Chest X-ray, PA view. Patient: 58 years old, sex M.
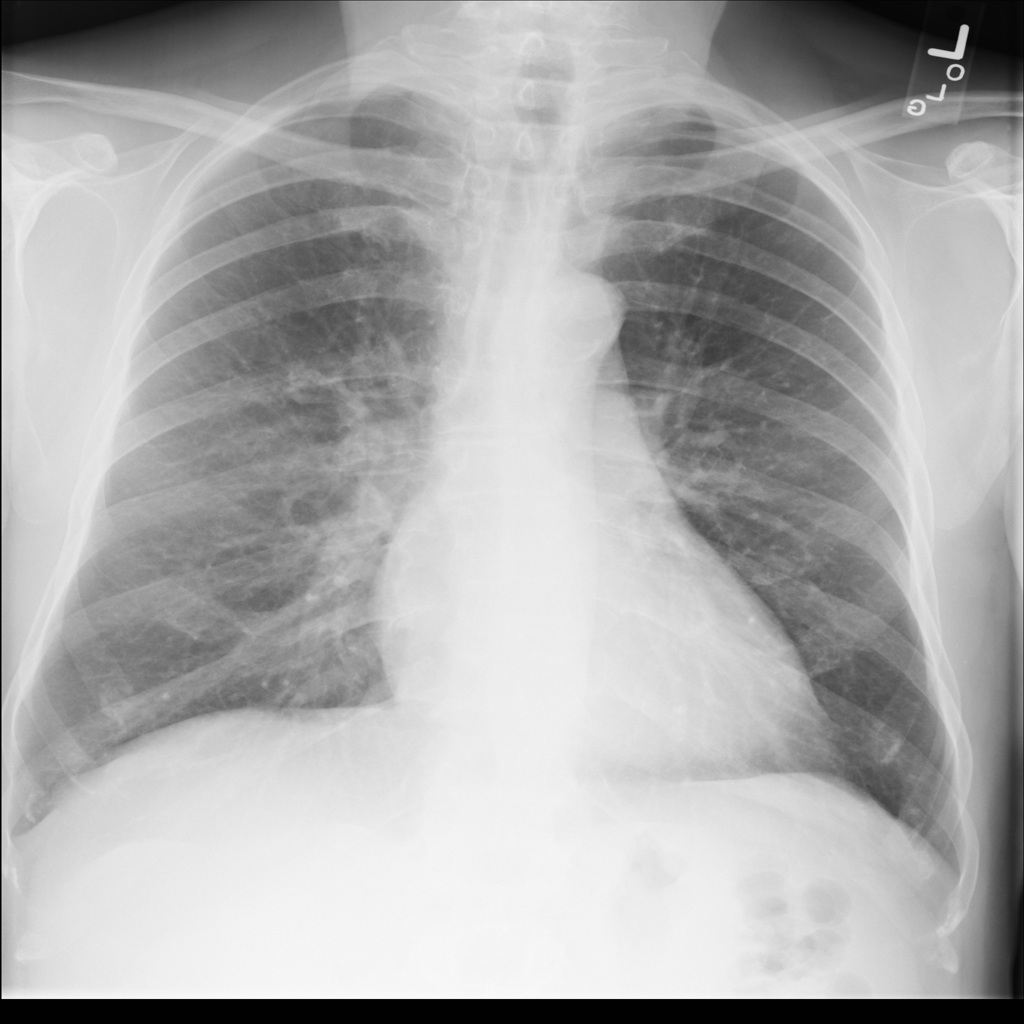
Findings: Emphysema, Infiltration